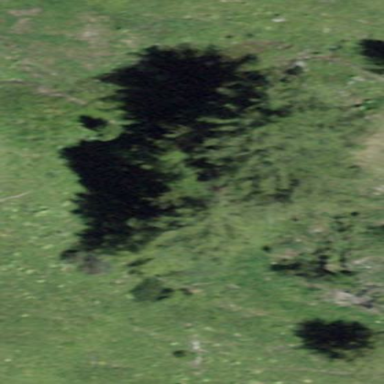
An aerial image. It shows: Forest area.